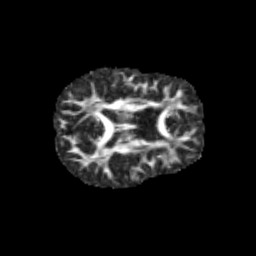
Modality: FA
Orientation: axial
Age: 13
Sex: female
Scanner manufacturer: siemens
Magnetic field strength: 3 T
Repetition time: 3.8 s
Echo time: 0.07 s